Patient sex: F
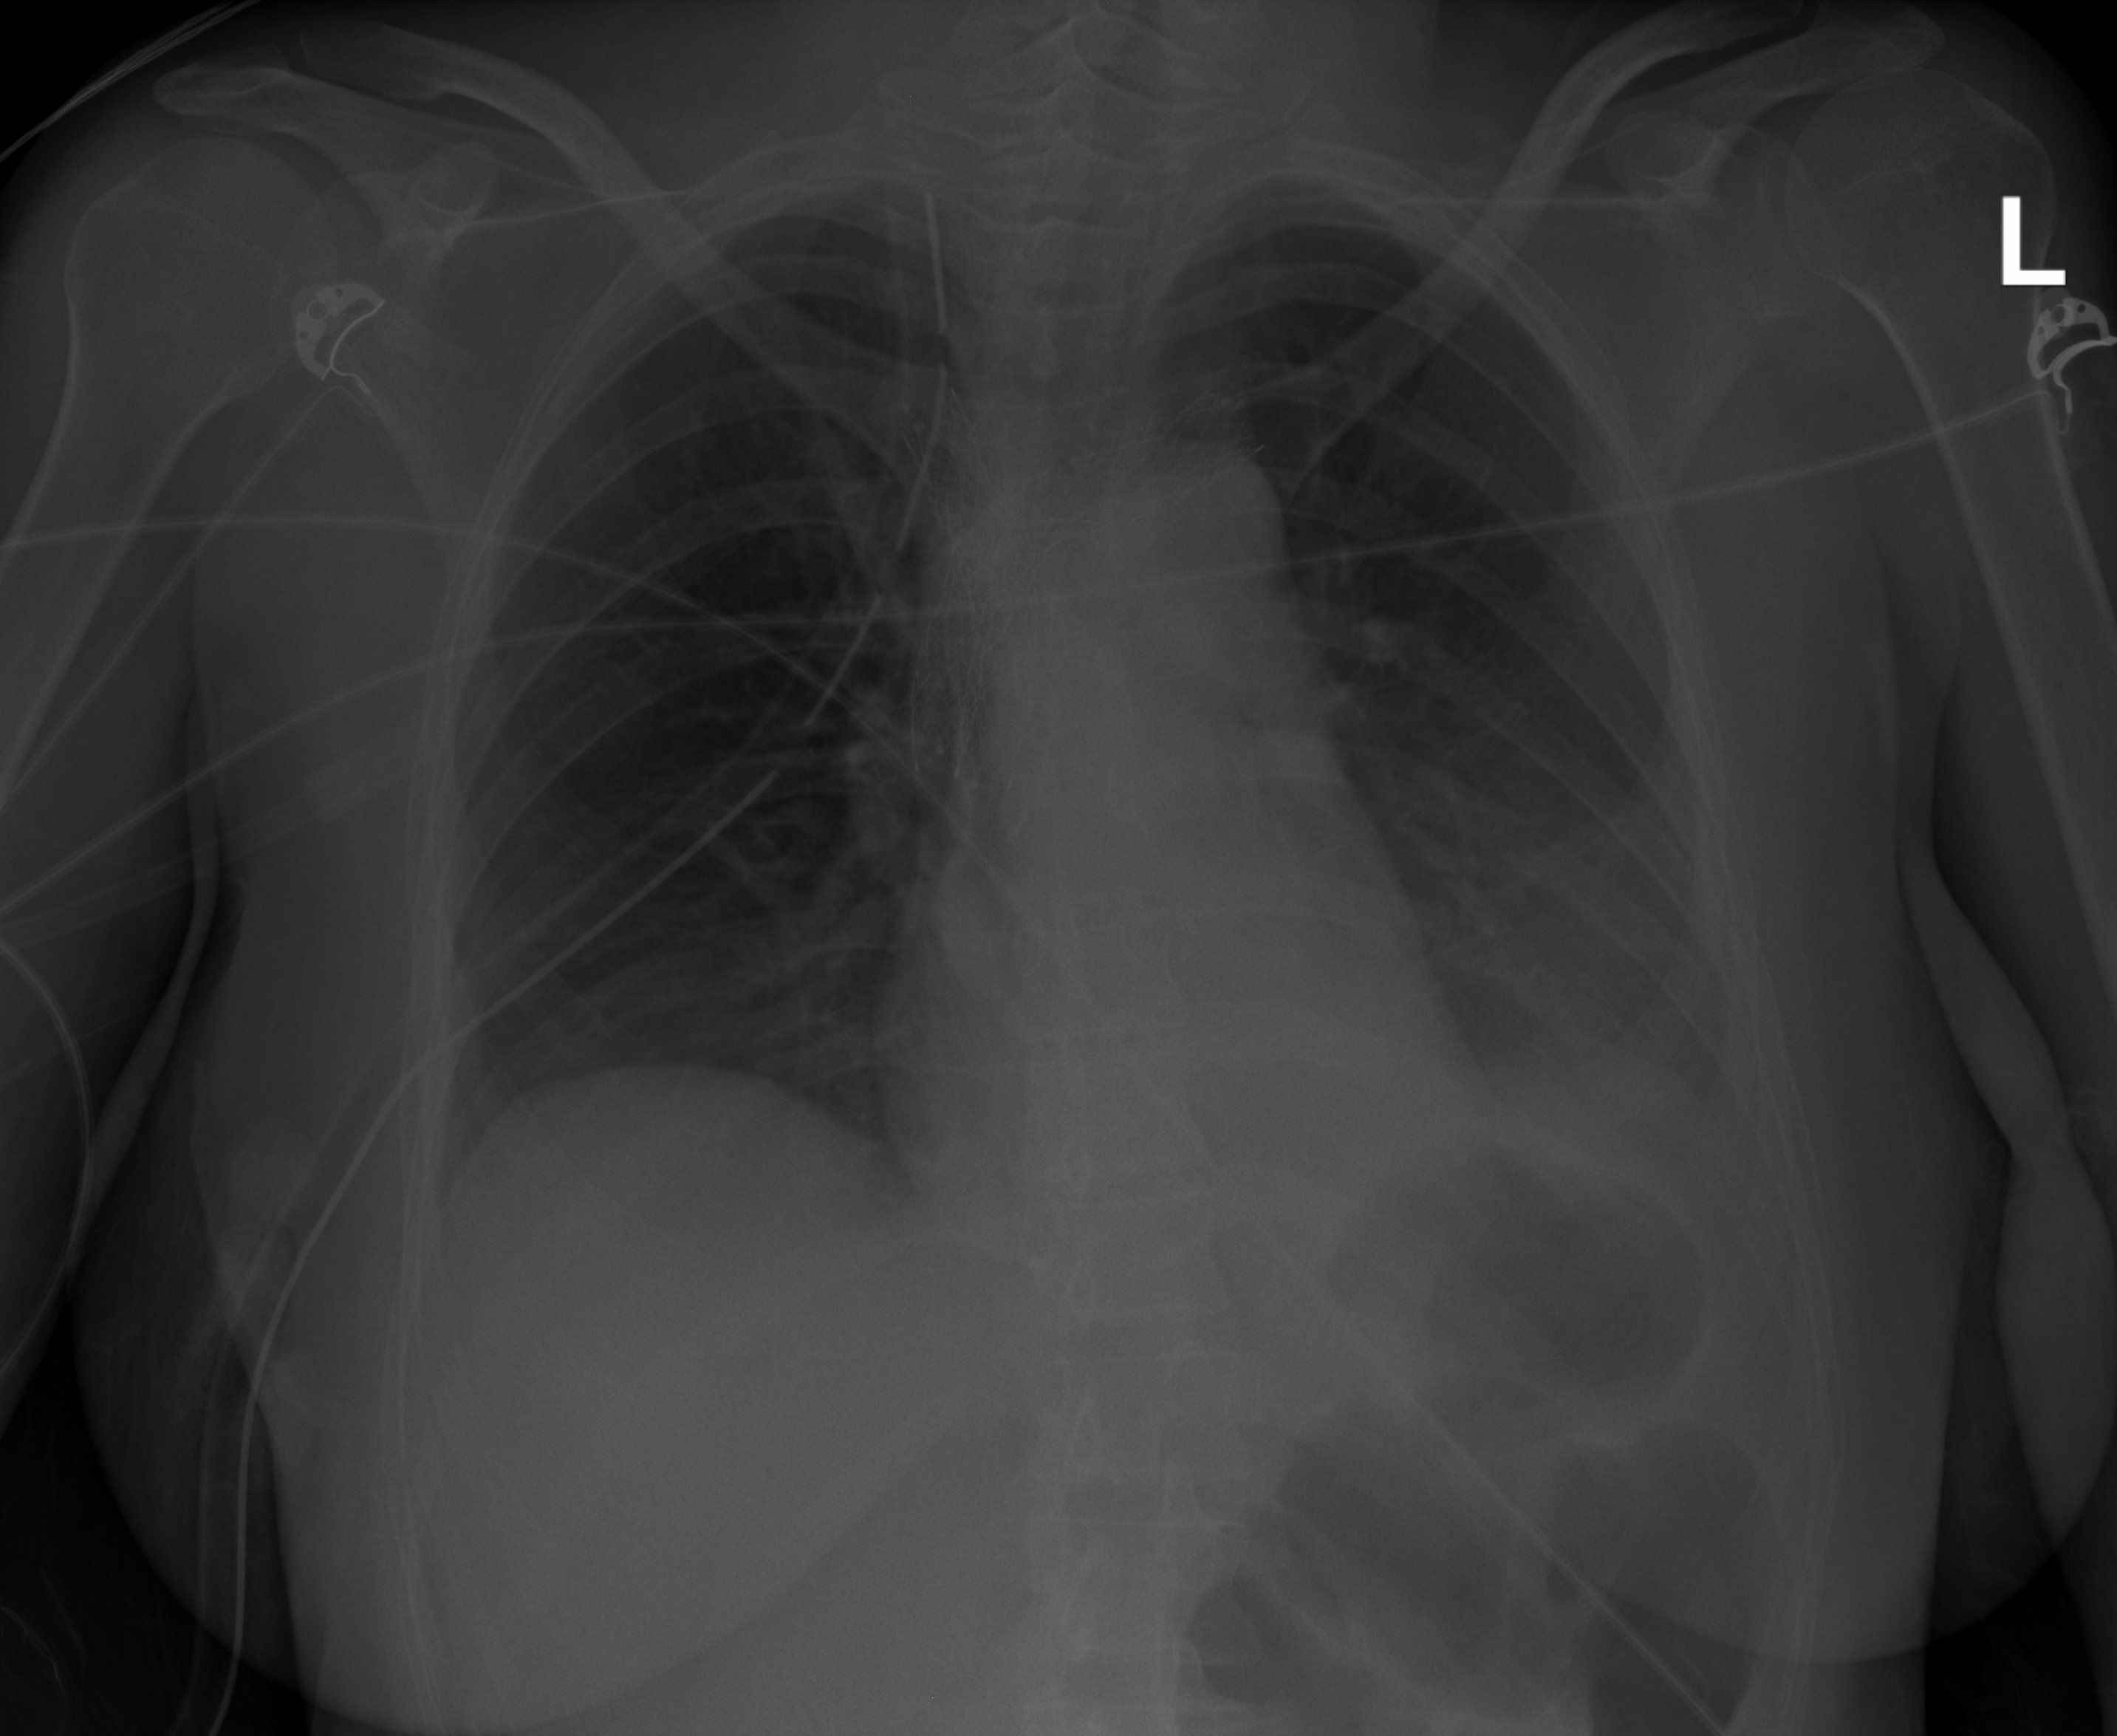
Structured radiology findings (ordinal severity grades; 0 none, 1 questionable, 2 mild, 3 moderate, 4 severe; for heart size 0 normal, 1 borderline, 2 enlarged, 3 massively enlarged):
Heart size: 0
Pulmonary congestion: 0
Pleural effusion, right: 2
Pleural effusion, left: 3
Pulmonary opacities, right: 0
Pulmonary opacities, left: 0
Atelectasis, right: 0
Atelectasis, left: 2